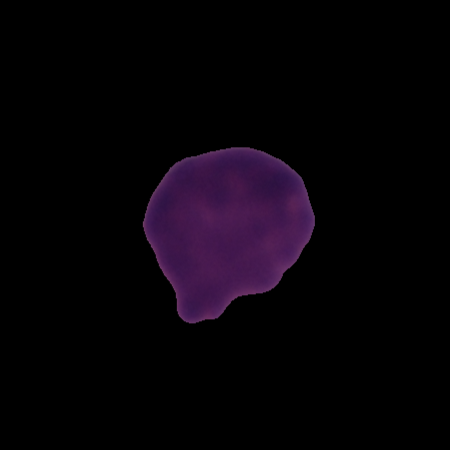
Label: healthy